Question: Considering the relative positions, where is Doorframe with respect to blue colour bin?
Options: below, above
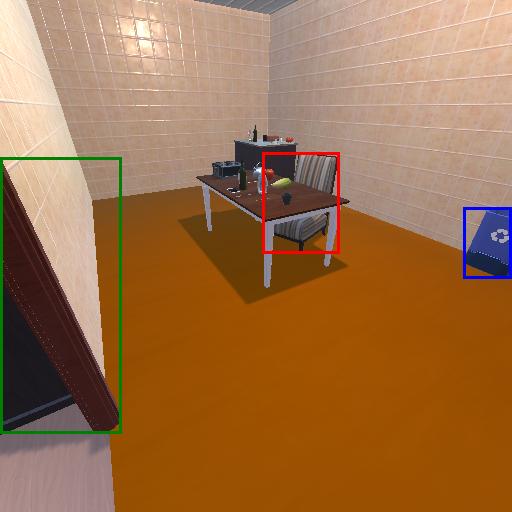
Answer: below